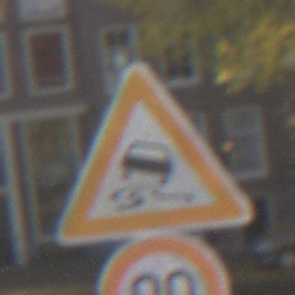
Verkehrszeichen: SchleuderOderRutschgefahr
Zusatzzeichen unten: Geschwindigkeit90
Umgebung: Outdoor, Urban
Tageszeit: SunriseSunset
Wetter: PartlyCloudy
Licht: Natural
Jahreszeit: Autumn
Kontrast: HighContrast